Question: I used libGDX to generate some gradle projects that I now need to import into Eclipse. So, I opened Eclipse, installed the gradle plugin, and went to File -> Import -> Gradle Project.
At that point, I chose the directory that contained my generated gradle projects. Then, I clicked 'Build Model' and then added my projects to the list of available projects to import. After I select 'Finish' Eclipse begins importing them. Right at the very end I get this dialog:

Looking in the log file, I found this stack trace:
'''
java.lang.NullPointerException
at org.springsource.ide.eclipse.gradle.core.wizards.GradleImportOperation.refreshProjects(GradleImportOperation.java:256)
at org.springsource.ide.eclipse.gradle.core.wizards.GradleImportOperation.perform(GradleImportOperation.java:195)
at org.springsource.ide.eclipse.gradle.ui.wizards.GradleImportWizard$1.doit(GradleImportWizard.java:66)
at org.springsource.ide.eclipse.gradle.core.util.GradleRunnable$1.run(GradleRunnable.java:49)
at org.eclipse.core.internal.jobs.Worker.run(Worker.java:53)
'''
I've tried reinstalling everything relevant. I've created the projects several times. I've downloaded a fresh version of eclipse. But, the same issue occurs everytime. Any help would be great. Thank you.
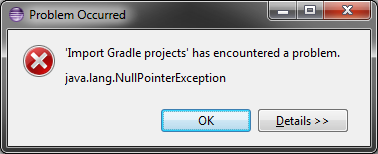
Answer: As it turns out, when importing a gradle project, there is a field called "Run After" which defaults to "afterEclipseImport". This doesn't exist unless it is defined in the project you are importing. The documentation says that if it doesn't exist then the gradle import project skips over it. Well, once I unchecked this option, the import worked correctly.
Edit: Just as an aside. This assumes that your project is in a subdirectory inside your workspace as opposed to the workspace directory itself. (See the other answer).